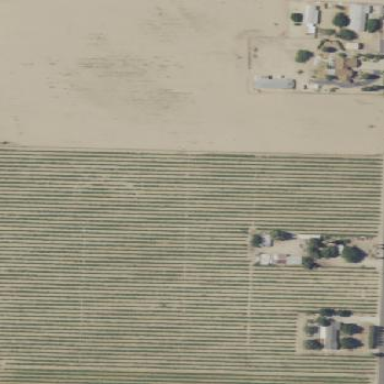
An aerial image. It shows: Vineyard.